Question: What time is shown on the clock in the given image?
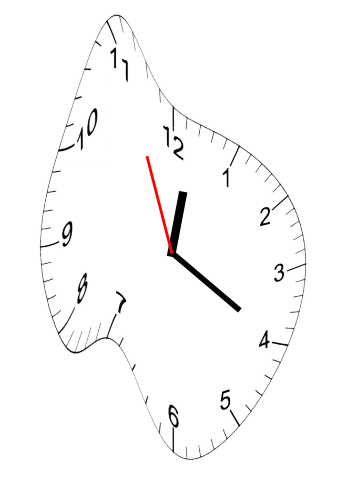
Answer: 12:19:56